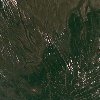
Label: land